Question: I have a problem with placing a Button above a separator line created in a 'View'. In the following code I place buttons and text as you can see in the picture:
'''
<RelativeLayout xmlns:android="http://schemas.android.com/apk/res/android"
android:layout_width="fill_parent"
android:layout_height="fill_parent"
android:paddingLeft="16dp"
android:paddingRight="16dp" >
<LinearLayout
android:id="@+id/image_card_wrapper"
android:layout_width="fill_parent"
android:layout_height="wrap_content" >
<ImageView
android:id="@+id/image_card"
android:layout_width="fill_parent"
android:layout_height="wrap_content"
android:layout_marginTop="16dp"
android:baselineAlignBottom="false"
android:contentDescription="@string/image_card"
android:src="@drawable/image10herz" />
</LinearLayout>
<View
android:id="@+id/separator_card"
android:layout_width="fill_parent"
android:layout_height="1dp"
android:layout_below="@+id/image_card_wrapper"
android:layout_marginBottom="16dp"
android:layout_marginTop="16dp"
android:background="@android:color/darker_gray" />
<TextView
android:id="@+id/text_card_info"
android:layout_width="wrap_content"
android:layout_height="wrap_content"
android:layout_below="@+id/separator_card"
android:layout_marginRight="16dp"
android:text="test1"
android:textSize="14sp"
android:textStyle="bold" />
<View
android:id="@+id/separator_card_info"
android:layout_width="fill_parent"
android:layout_height="1dp"
android:layout_below="@+id/text_card_info"
android:layout_marginBottom="16dp"
android:layout_marginTop="16dp"
android:background="@android:color/darker_gray" />
<Button
android:id="@+id/button_next_card"
android:layout_width="wrap_content"
android:layout_height="wrap_content"
android:layout_alignParentRight="true"
android:layout_below="@+id/separator_card_info"
android:text="@string/button_next_card"
android:textSize="12sp" />
<Button
android:id="@+id/button_klo_card"
android:layout_width="wrap_content"
android:layout_height="wrap_content"
android:layout_below="@+id/separator_card_info"
android:layout_toLeftOf="@+id/button_next_card"
android:text="@string/button_klo_card"
android:textSize="12sp"
android:visibility="visible" />
<Button
android:id="@+id/button_king"
android:layout_width="wrap_content"
android:layout_height="wrap_content"
android:layout_below="@+id/separator_card_info"
android:layout_toLeftOf="@+id/button_klo_card"
android:text="@string/button_king"
android:textSize="12sp"
android:visibility="visible" />
<ToggleButton
android:id="@+id/button_music"
android:layout_width="wrap_content"
android:layout_height="wrap_content"
android:layout_above="@+id/separator_copyright_play"
android:textOff="@string/button_music_off"
android:textOn="@string/button_music_on"
android:textSize="12sp"
android:visibility="visible" />
<View
android:id="@+id/separator_copyright_play"
android:layout_width="fill_parent"
android:layout_height="1dp"
android:layout_above="@+id/text_copyright_play"
android:layout_marginBottom="16dp"
android:layout_marginTop="16dp"
android:background="@android:color/darker_gray" />
<TextView
android:id="@+id/text_copyright_play"
android:layout_width="wrap_content"
android:layout_height="wrap_content"
android:layout_marginBottom="16dp"
android:layout_alignParentBottom="true"
android:text="@string/text_copyright" />
</RelativeLayout>
'''
Here is the layout as picture:

As you can see, I want to display all buttons above this horizontal line and all button in one row with 'android:layout_toLeftOf="..."'. Each time I do 'android:layout_above="@+id/horizontal_line_bottom"' and the Activity is launched, I get the following 'ClassCastException':
'''
05-28 16:48:12.624: E/AndroidRuntime(4260): FATAL EXCEPTION: main
05-28 16:48:12.624: E/AndroidRuntime(4260): java.lang.RuntimeException: Unable to start activity ComponentInfo{com.mho.circleofdeathapp/com.mho.circleofdeathapp.PlayActivity}: java.lang.ClassCastException: android.view.View cannot be cast to android.widget.ToggleButton
05-28 16:48:12.624: E/AndroidRuntime(4260): at android.app.ActivityThread.performLaunchActivity(ActivityThread.java:2180)
05-28 16:48:12.624: E/AndroidRuntime(4260): at android.app.ActivityThread.handleLaunchActivity(ActivityThread.java:2230)
05-28 16:48:12.624: E/AndroidRuntime(4260): at android.app.ActivityThread.access$600(ActivityThread.java:141)
05-28 16:48:12.624: E/AndroidRuntime(4260): at android.app.ActivityThread$H.handleMessage(ActivityThread.java:1234)
05-28 16:48:12.624: E/AndroidRuntime(4260): at android.os.Handler.dispatchMessage(Handler.java:99)
05-28 16:48:12.624: E/AndroidRuntime(4260): at android.os.Looper.loop(Looper.java:137)
05-28 16:48:12.624: E/AndroidRuntime(4260): at android.app.ActivityThread.main(ActivityThread.java:5041)
05-28 16:48:12.624: E/AndroidRuntime(4260): at java.lang.reflect.Method.invokeNative(Native Method)
05-28 16:48:12.624: E/AndroidRuntime(4260): at java.lang.reflect.Method.invoke(Method.java:511)
05-28 16:48:12.624: E/AndroidRuntime(4260): at com.android.internal.os.ZygoteInit$MethodAndArgsCaller.run(ZygoteInit.java:793)
05-28 16:48:12.624: E/AndroidRuntime(4260): at com.android.internal.os.ZygoteInit.main(ZygoteInit.java:560)
05-28 16:48:12.624: E/AndroidRuntime(4260): at dalvik.system.NativeStart.main(Native Method)
05-28 16:48:12.624: E/AndroidRuntime(4260): Caused by: java.lang.ClassCastException: android.view.View cannot be cast to android.widget.ToggleButton
05-28 16:48:12.624: E/AndroidRuntime(4260): at com.mho.circleofdeathapp.PlayActivity.onCreate(PlayActivity.java:69)
05-28 16:48:12.624: E/AndroidRuntime(4260): at android.app.Activity.performCreate(Activity.java:5104)
05-28 16:48:12.624: E/AndroidRuntime(4260): at android.app.Instrumentation.callActivityOnCreate(Instrumentation.java:1080)
05-28 16:48:12.624: E/AndroidRuntime(4260): at android.app.ActivityThread.performLaunchActivity(ActivityThread.java:2144)
05-28 16:48:12.624: E/AndroidRuntime(4260): ... 11 more
'''
In my 'onCreate()' method I only cast the Views by ID ot the right buttons ('ToggleButton' and 'Button'). This is all working fine if I don't change the settings in the layout XML, but if I do this, I get the corresponding exception if I start the 'Activity'.
EDIT: Added onCreate() method.
'''
@Override
protected void onCreate(Bundle savedInstanceState)
{
super.onCreate(savedInstanceState);
setContentView(R.layout.activity_play);
// Show the Up button in the action bar.
setupActionBar();
nextCardButton = (Button) findViewById(R.id.button_next_card);
nextCardButton.setOnClickListener(this);
kloCardButton = (Button) findViewById(R.id.button_klo_card);
kloCardButton.setOnClickListener(this);
kingButton = (Button) findViewById(R.id.button_king);
kingButton.setOnClickListener(this);
soundButton = (ToggleButton) findViewById(R.id.button_music);
soundButton.setOnClickListener(this);
imageView = (ImageView) findViewById(R.id.image_card);
imageView.setImageBitmap(getImage(R.drawable.bier_head));
cardTextView = (TextView) findViewById(R.id.text_card_info);
initialize();
}
'''
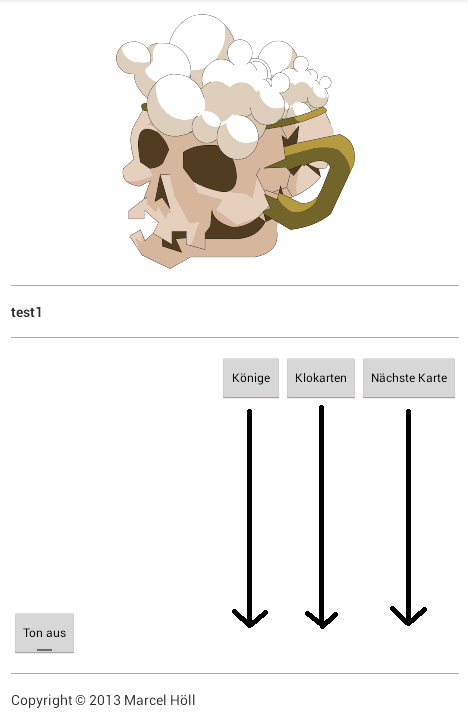
Answer: Okay I found the solution for may problem, but I don't know why this is working. For every button, I removed the tag 'android:visibility="visible"' and now it is working.